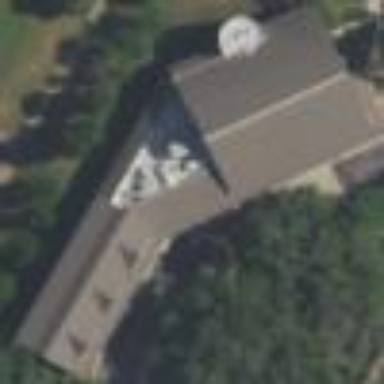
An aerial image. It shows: Building serving as place of worship.